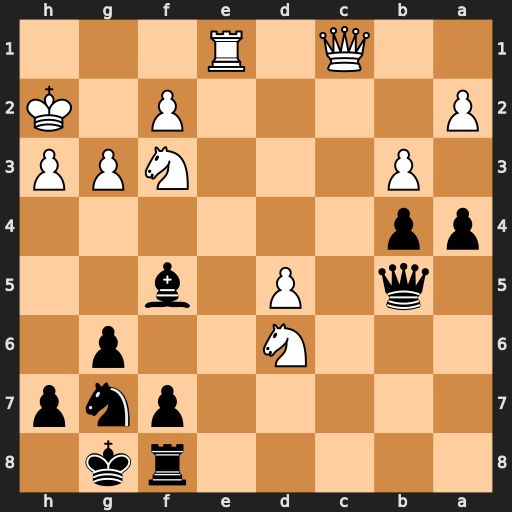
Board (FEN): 5rk1/5pnp/3N2p1/1q1P1b2/pp6/1P3NPP/P4P1K/2Q1R3
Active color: b
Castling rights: -
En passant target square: -
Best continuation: Qb6 Qd2 Qxd6